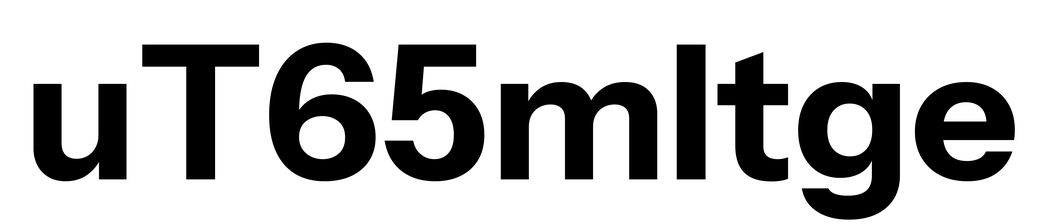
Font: InstrumentSans_Bold